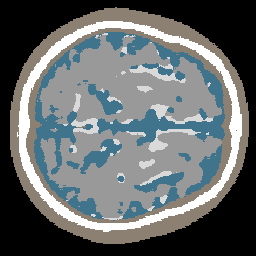
Label: no_lesion